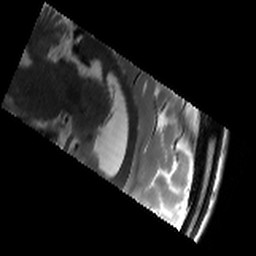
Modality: T2w
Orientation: sagittal
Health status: healthy
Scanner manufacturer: siemens
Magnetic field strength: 3 T
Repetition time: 8.02 s
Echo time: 0.08 s